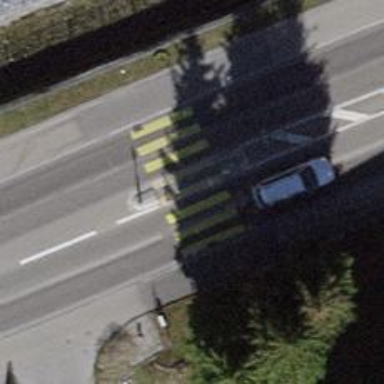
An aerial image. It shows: Marked crossing on footway. The crossing has visible markings.